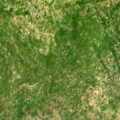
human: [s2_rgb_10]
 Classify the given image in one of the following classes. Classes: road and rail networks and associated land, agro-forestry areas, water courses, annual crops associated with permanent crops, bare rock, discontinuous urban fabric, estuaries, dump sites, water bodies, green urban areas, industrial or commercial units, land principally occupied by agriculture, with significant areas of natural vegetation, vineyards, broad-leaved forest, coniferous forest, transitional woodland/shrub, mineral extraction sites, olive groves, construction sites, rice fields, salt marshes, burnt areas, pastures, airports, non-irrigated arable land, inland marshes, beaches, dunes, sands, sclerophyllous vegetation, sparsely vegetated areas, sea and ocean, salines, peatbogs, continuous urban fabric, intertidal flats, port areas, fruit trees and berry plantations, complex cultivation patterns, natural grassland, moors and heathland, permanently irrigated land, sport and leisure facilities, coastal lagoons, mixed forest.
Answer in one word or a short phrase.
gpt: mixed forest, sclerophyllous vegetation, transitional woodland/shrub